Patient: sex M, age 48
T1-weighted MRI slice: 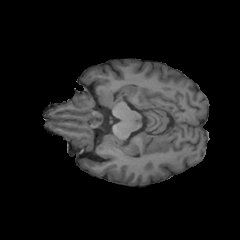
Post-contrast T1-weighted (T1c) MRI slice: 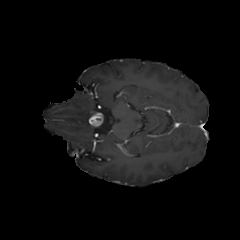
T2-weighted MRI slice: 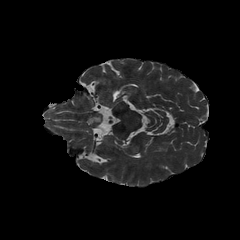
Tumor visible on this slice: no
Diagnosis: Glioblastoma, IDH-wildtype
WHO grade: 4